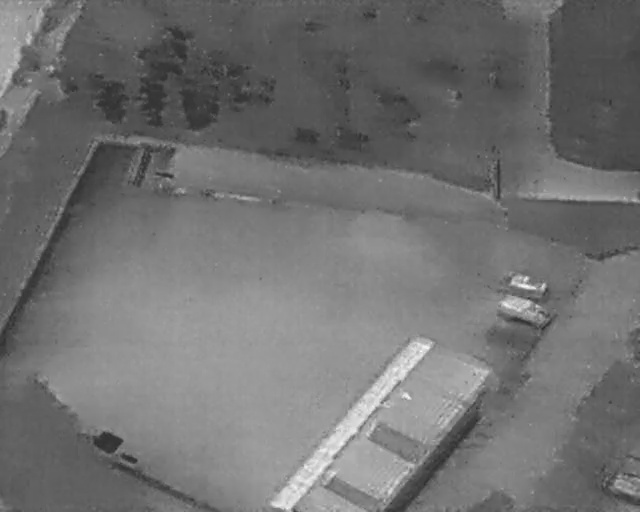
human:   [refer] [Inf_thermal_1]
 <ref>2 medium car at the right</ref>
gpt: <box>[[79, 55, 83, 66, 18], [81, 51, 83, 59, 16]]</box>